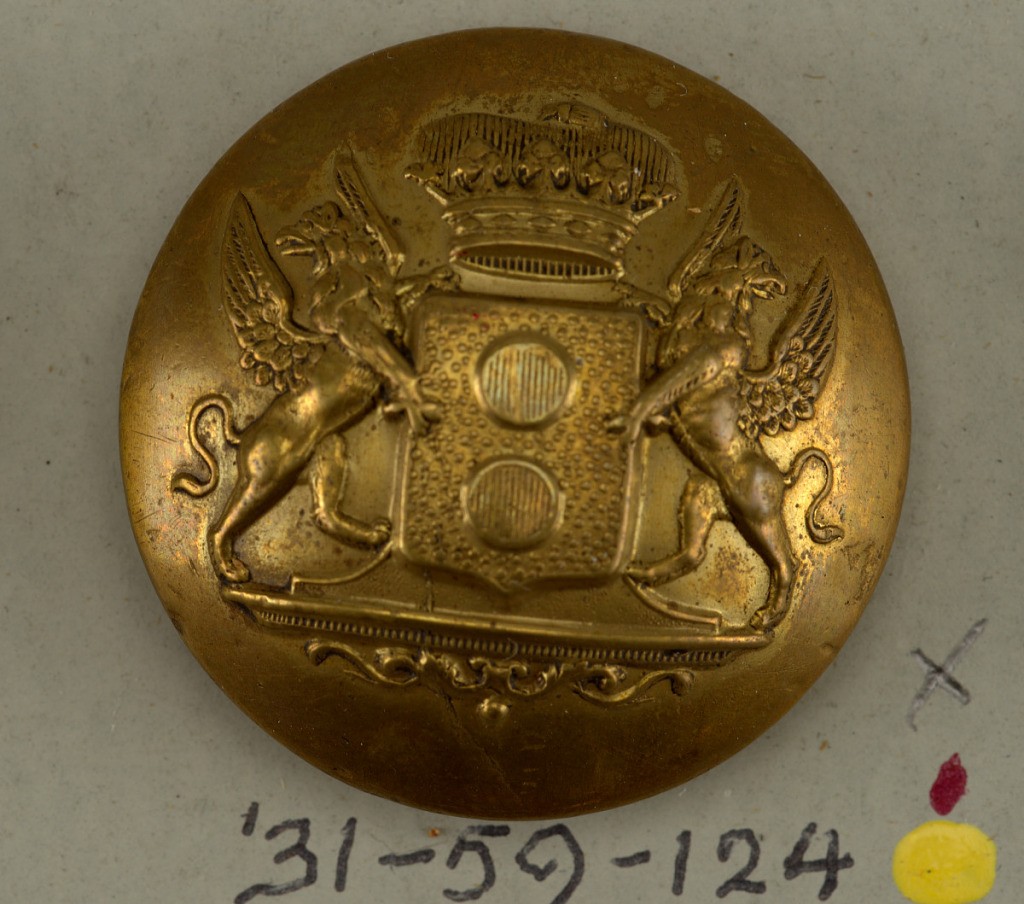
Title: Button
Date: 19th century
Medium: Brass
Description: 1931-59-124: Convex button with shield.

On card 4550